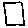
Label: square